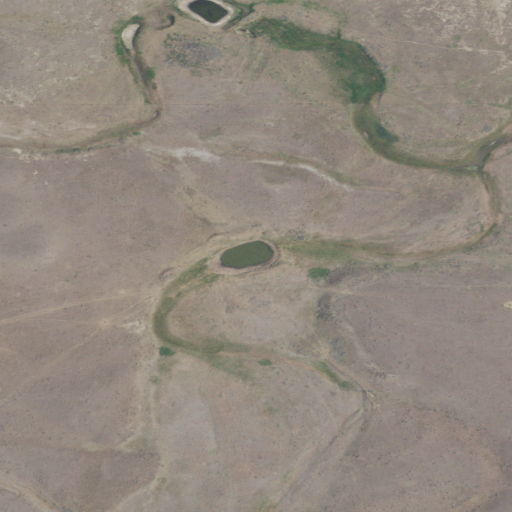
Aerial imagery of valley in Montana named Lohman Coulee containing shrub and grassland